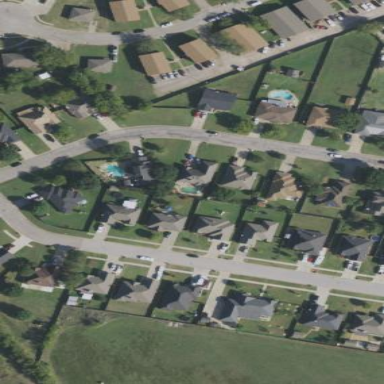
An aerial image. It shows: Single-family residential area.